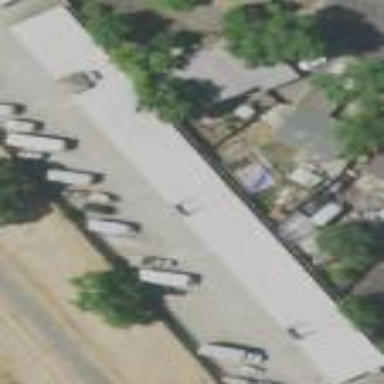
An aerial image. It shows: Commercial building housing storage rental shop.